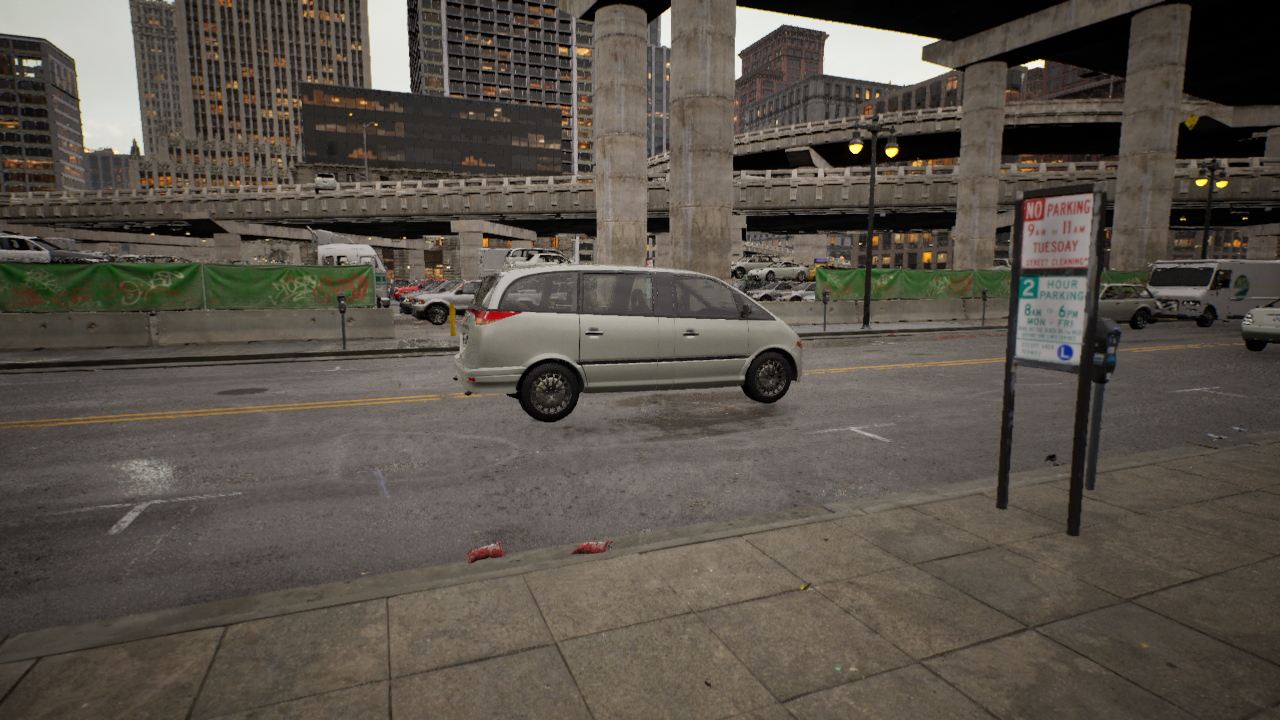
Venue: downtown
Lighting: golden hour
Vehicle rig: minivan